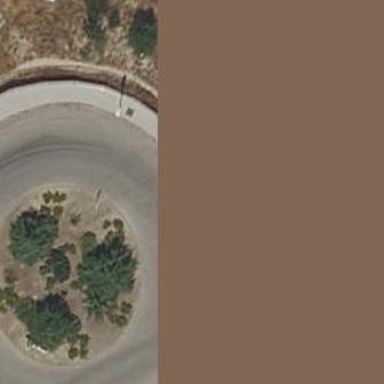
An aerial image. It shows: Service road that forms roundabout.